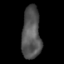
Tissue: skin
Cell type: Epithelial cells
Senescence score: 0.2015
Nuclear area (px): 952
Mean DAPI intensity: 85.063